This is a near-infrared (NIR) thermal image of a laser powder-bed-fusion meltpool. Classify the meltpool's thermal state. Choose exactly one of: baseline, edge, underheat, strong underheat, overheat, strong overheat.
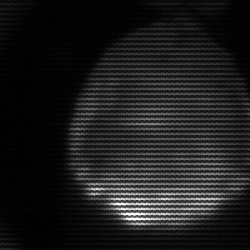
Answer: edge